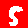
Digit: 5